Question: I am using an array to hold the results of an SQLite query, at the moment I am using a two dimensional table to do this.
The problem that I have is that I have to manually specify the size of one of the indexes before the array can be used but it feels like a waste as I have no real knowledge of how many rows will be returned. I do use a property which allows me to retrieve the amount of columns that are present which is used in the arrays initialisation.
'''
using (SQLiteDataReader dr = cmd.ExecuteReader())
{
results = new object[10,dr.FieldCount];
while (dr.Read())
{
jIterator++;
for (int i = 0; i < dr.FieldCount; i++)
{
results[jIterator, i] = dr.GetValue(i);
}
}
}
//I know there are a few count bugs
'''

I simply add the data to the array for as long as the while loop returns true, in this instance I set the first index to 10 as I already know how many elements are in the database and 10 will be more than enough.
How would I go about changing the array so it's size can be dynamic, Is this even possible based on the way I am getting the database results?
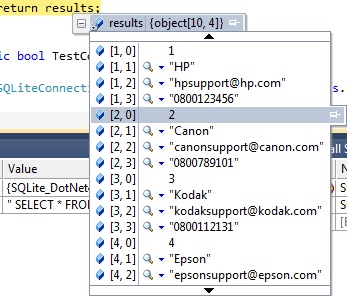
Answer: You should not be using an array, you should be using a dynamically-sized container like 'List<T>'. Or, better yet, you could use something like the ADO.NET 'DataTable', since this is exactly what it's designed to store, and using a 'DbDataAdapter' will avoid having to repeat the same 'IDataReader' code all over the place.